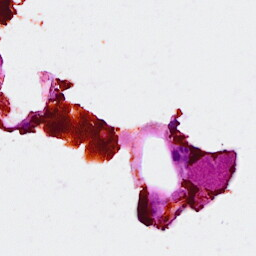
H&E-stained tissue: Breast